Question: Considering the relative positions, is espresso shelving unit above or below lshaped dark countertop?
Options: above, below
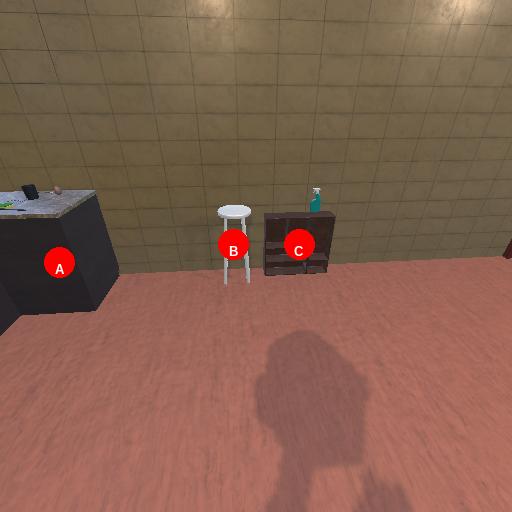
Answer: above